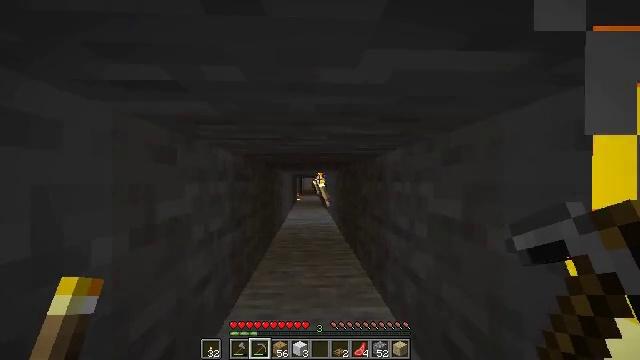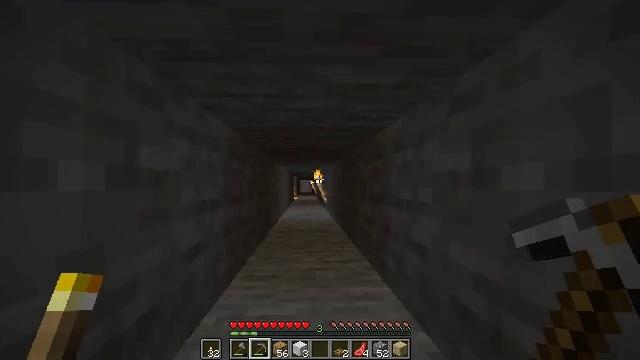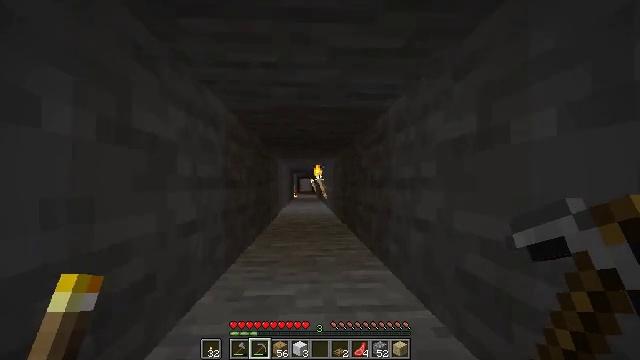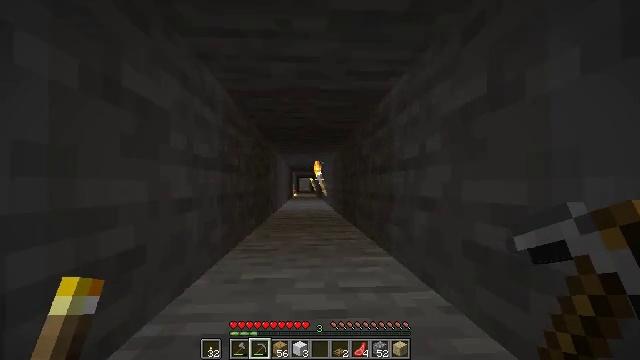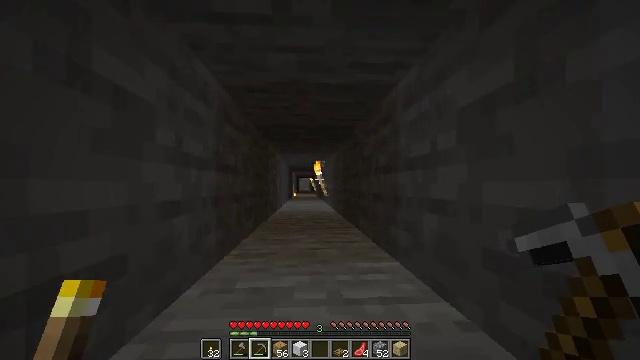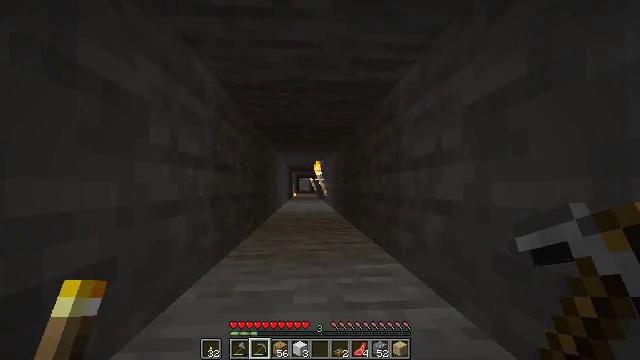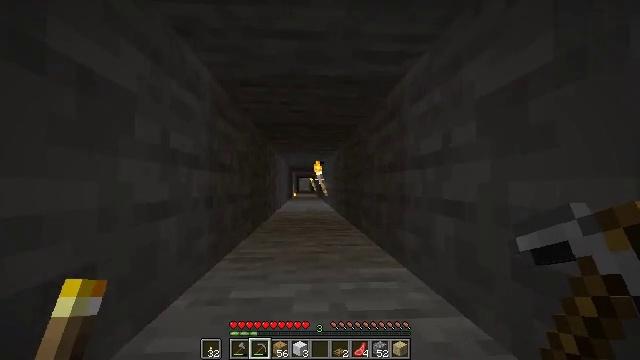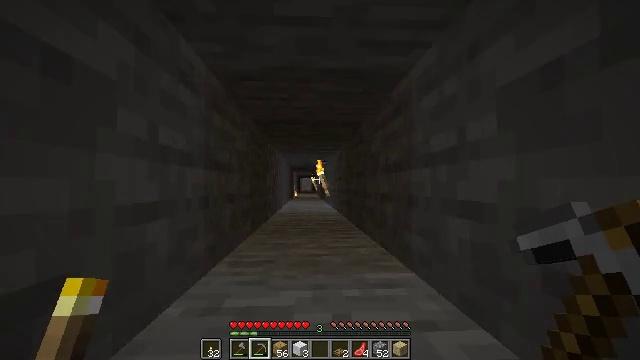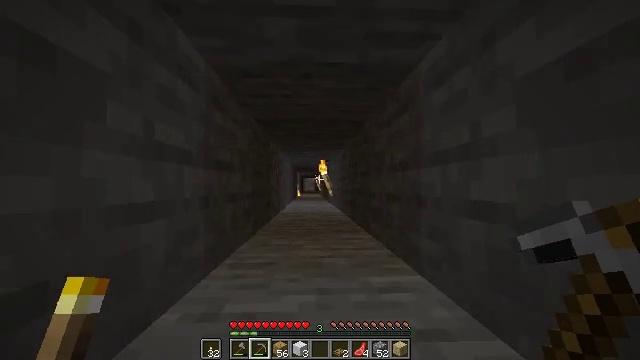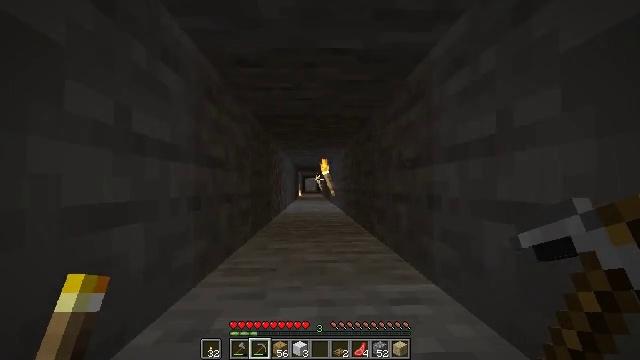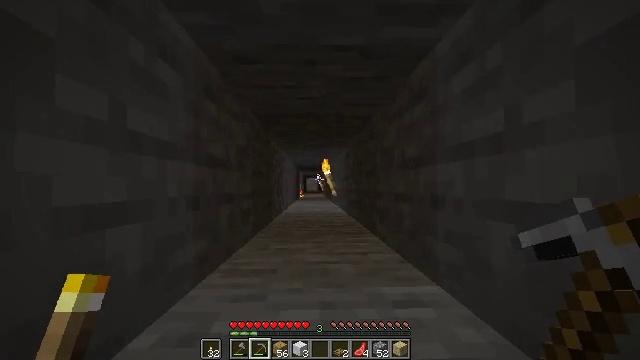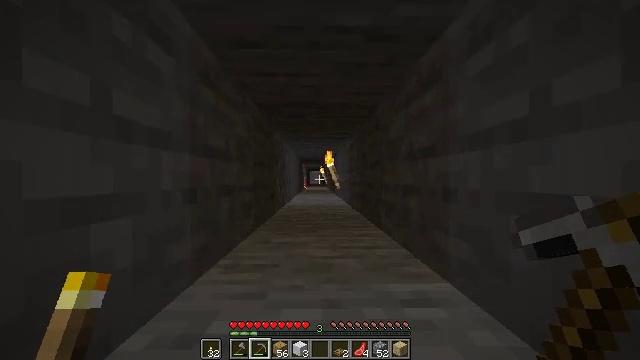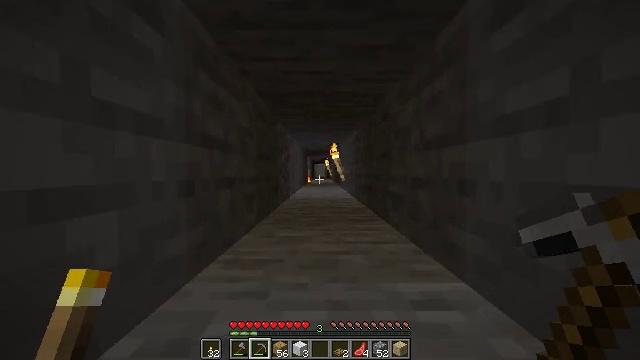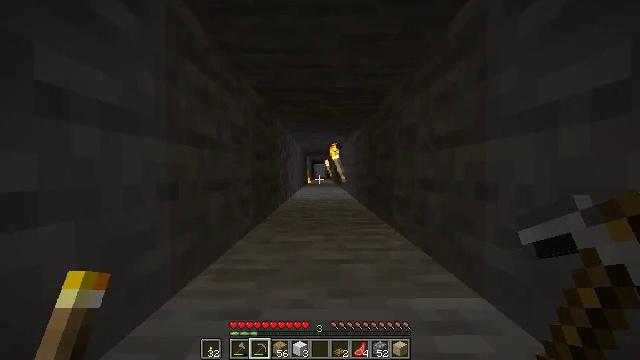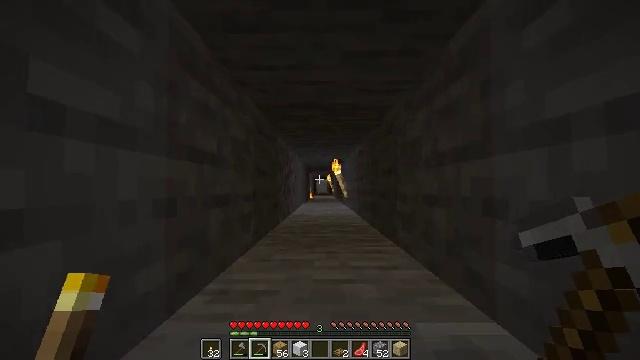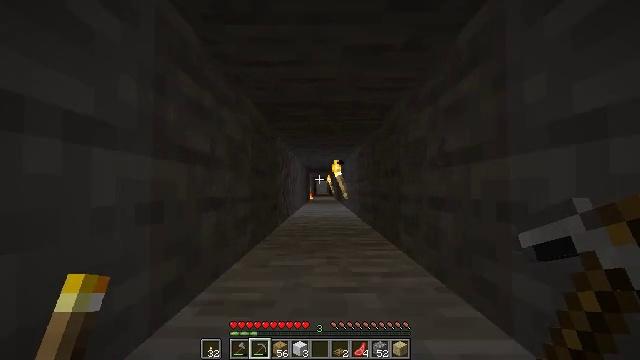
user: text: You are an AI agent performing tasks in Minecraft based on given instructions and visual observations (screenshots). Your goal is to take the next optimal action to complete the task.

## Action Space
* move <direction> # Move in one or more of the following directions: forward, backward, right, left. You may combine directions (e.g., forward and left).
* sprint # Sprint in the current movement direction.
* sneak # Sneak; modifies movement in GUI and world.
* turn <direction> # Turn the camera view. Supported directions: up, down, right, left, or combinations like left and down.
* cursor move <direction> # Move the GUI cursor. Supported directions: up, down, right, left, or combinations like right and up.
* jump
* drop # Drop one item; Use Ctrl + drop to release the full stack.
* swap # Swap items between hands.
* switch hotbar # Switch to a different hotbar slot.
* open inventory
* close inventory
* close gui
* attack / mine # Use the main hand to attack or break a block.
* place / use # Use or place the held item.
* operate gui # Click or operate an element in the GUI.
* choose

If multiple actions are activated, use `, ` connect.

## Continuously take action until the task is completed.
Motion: motion action
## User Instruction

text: craft item air
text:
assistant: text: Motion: move forward, sprint, jump
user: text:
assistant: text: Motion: move forward, sprint, jump
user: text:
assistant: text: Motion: move forward, sprint, jump
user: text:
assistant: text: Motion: move forward, sprint, jump
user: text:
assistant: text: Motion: move forward, sprint, jump
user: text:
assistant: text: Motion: move forward, sprint, jump
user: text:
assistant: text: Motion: move forward, sprint, jump
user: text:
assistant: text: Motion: move forward, sprint, jump
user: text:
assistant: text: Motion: move forward, sprint
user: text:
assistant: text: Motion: move forward, sprint
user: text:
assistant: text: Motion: move forward, sprint, turn down
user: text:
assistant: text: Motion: move forward, sprint, turn left and down
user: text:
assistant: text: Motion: move forward, sprint
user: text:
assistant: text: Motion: move forward, sprint, turn up
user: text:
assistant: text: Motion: move forward, sprint
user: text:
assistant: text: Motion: move forward, sprint
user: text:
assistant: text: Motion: move forward, sprint
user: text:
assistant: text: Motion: move forward, sprint
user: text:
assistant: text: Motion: move forward, sprint
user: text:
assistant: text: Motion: move forward, sprint
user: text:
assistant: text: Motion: move forward, sprint
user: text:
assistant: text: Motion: move forward, sprint
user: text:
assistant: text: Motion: move forward, sprint, turn up
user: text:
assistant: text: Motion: move forward, sprint
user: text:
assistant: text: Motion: move forward, sprint
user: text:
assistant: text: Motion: move forward, sprint, turn down
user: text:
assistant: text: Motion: move forward, sprint
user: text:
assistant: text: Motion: move forward, sprint
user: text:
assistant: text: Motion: move forward, sprint
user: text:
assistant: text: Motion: move forward, sprint